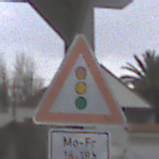
Verkehrszeichen: Lichtzeichenanlage
Zusatzzeichen unten: ZeitangabenMitBeschraenkungAufWochentage2
Umgebung: Outdoor, Urban
Tageszeit: Midday
Wetter: Overcast
Licht: Natural
Jahreszeit: NotSpecified
Kontrast: LowContrast